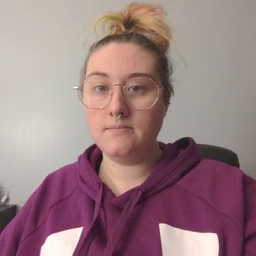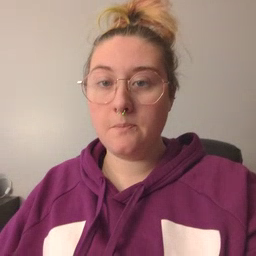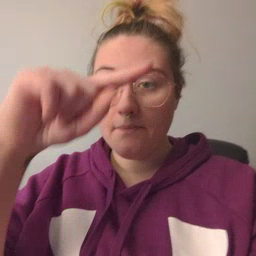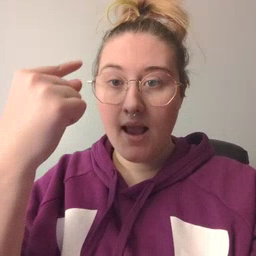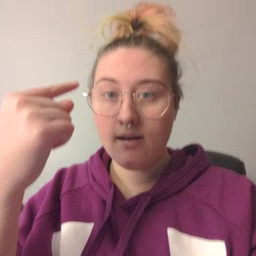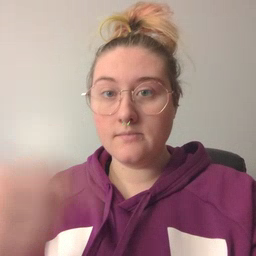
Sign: black